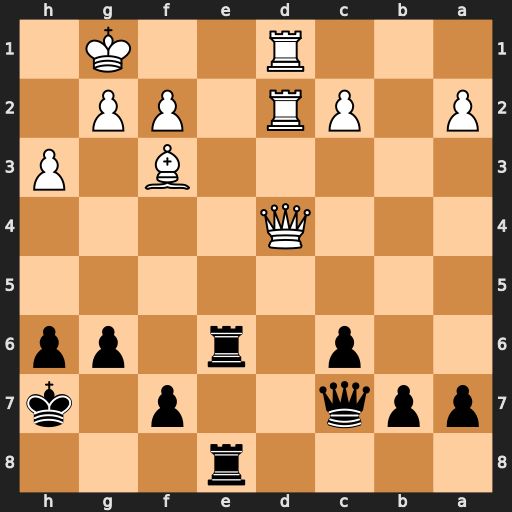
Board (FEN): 4r3/ppq2p1k/2p1r1pp/8/3Q4/5B1P/P1PR1PP1/3R2K1
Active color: b
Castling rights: -
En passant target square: -
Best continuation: Re1+ Rxe1 Rxe1#